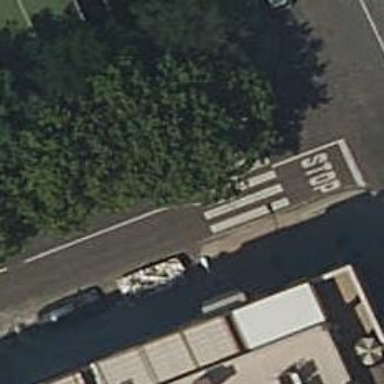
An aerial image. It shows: Uncontrolled zebra crossing on the road.